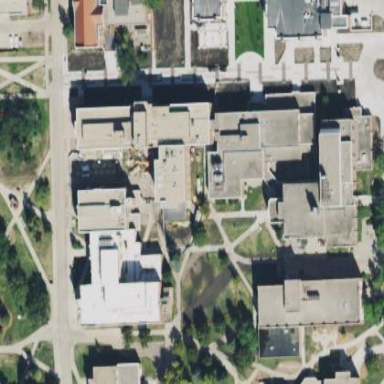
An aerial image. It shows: View of university building.